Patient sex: F
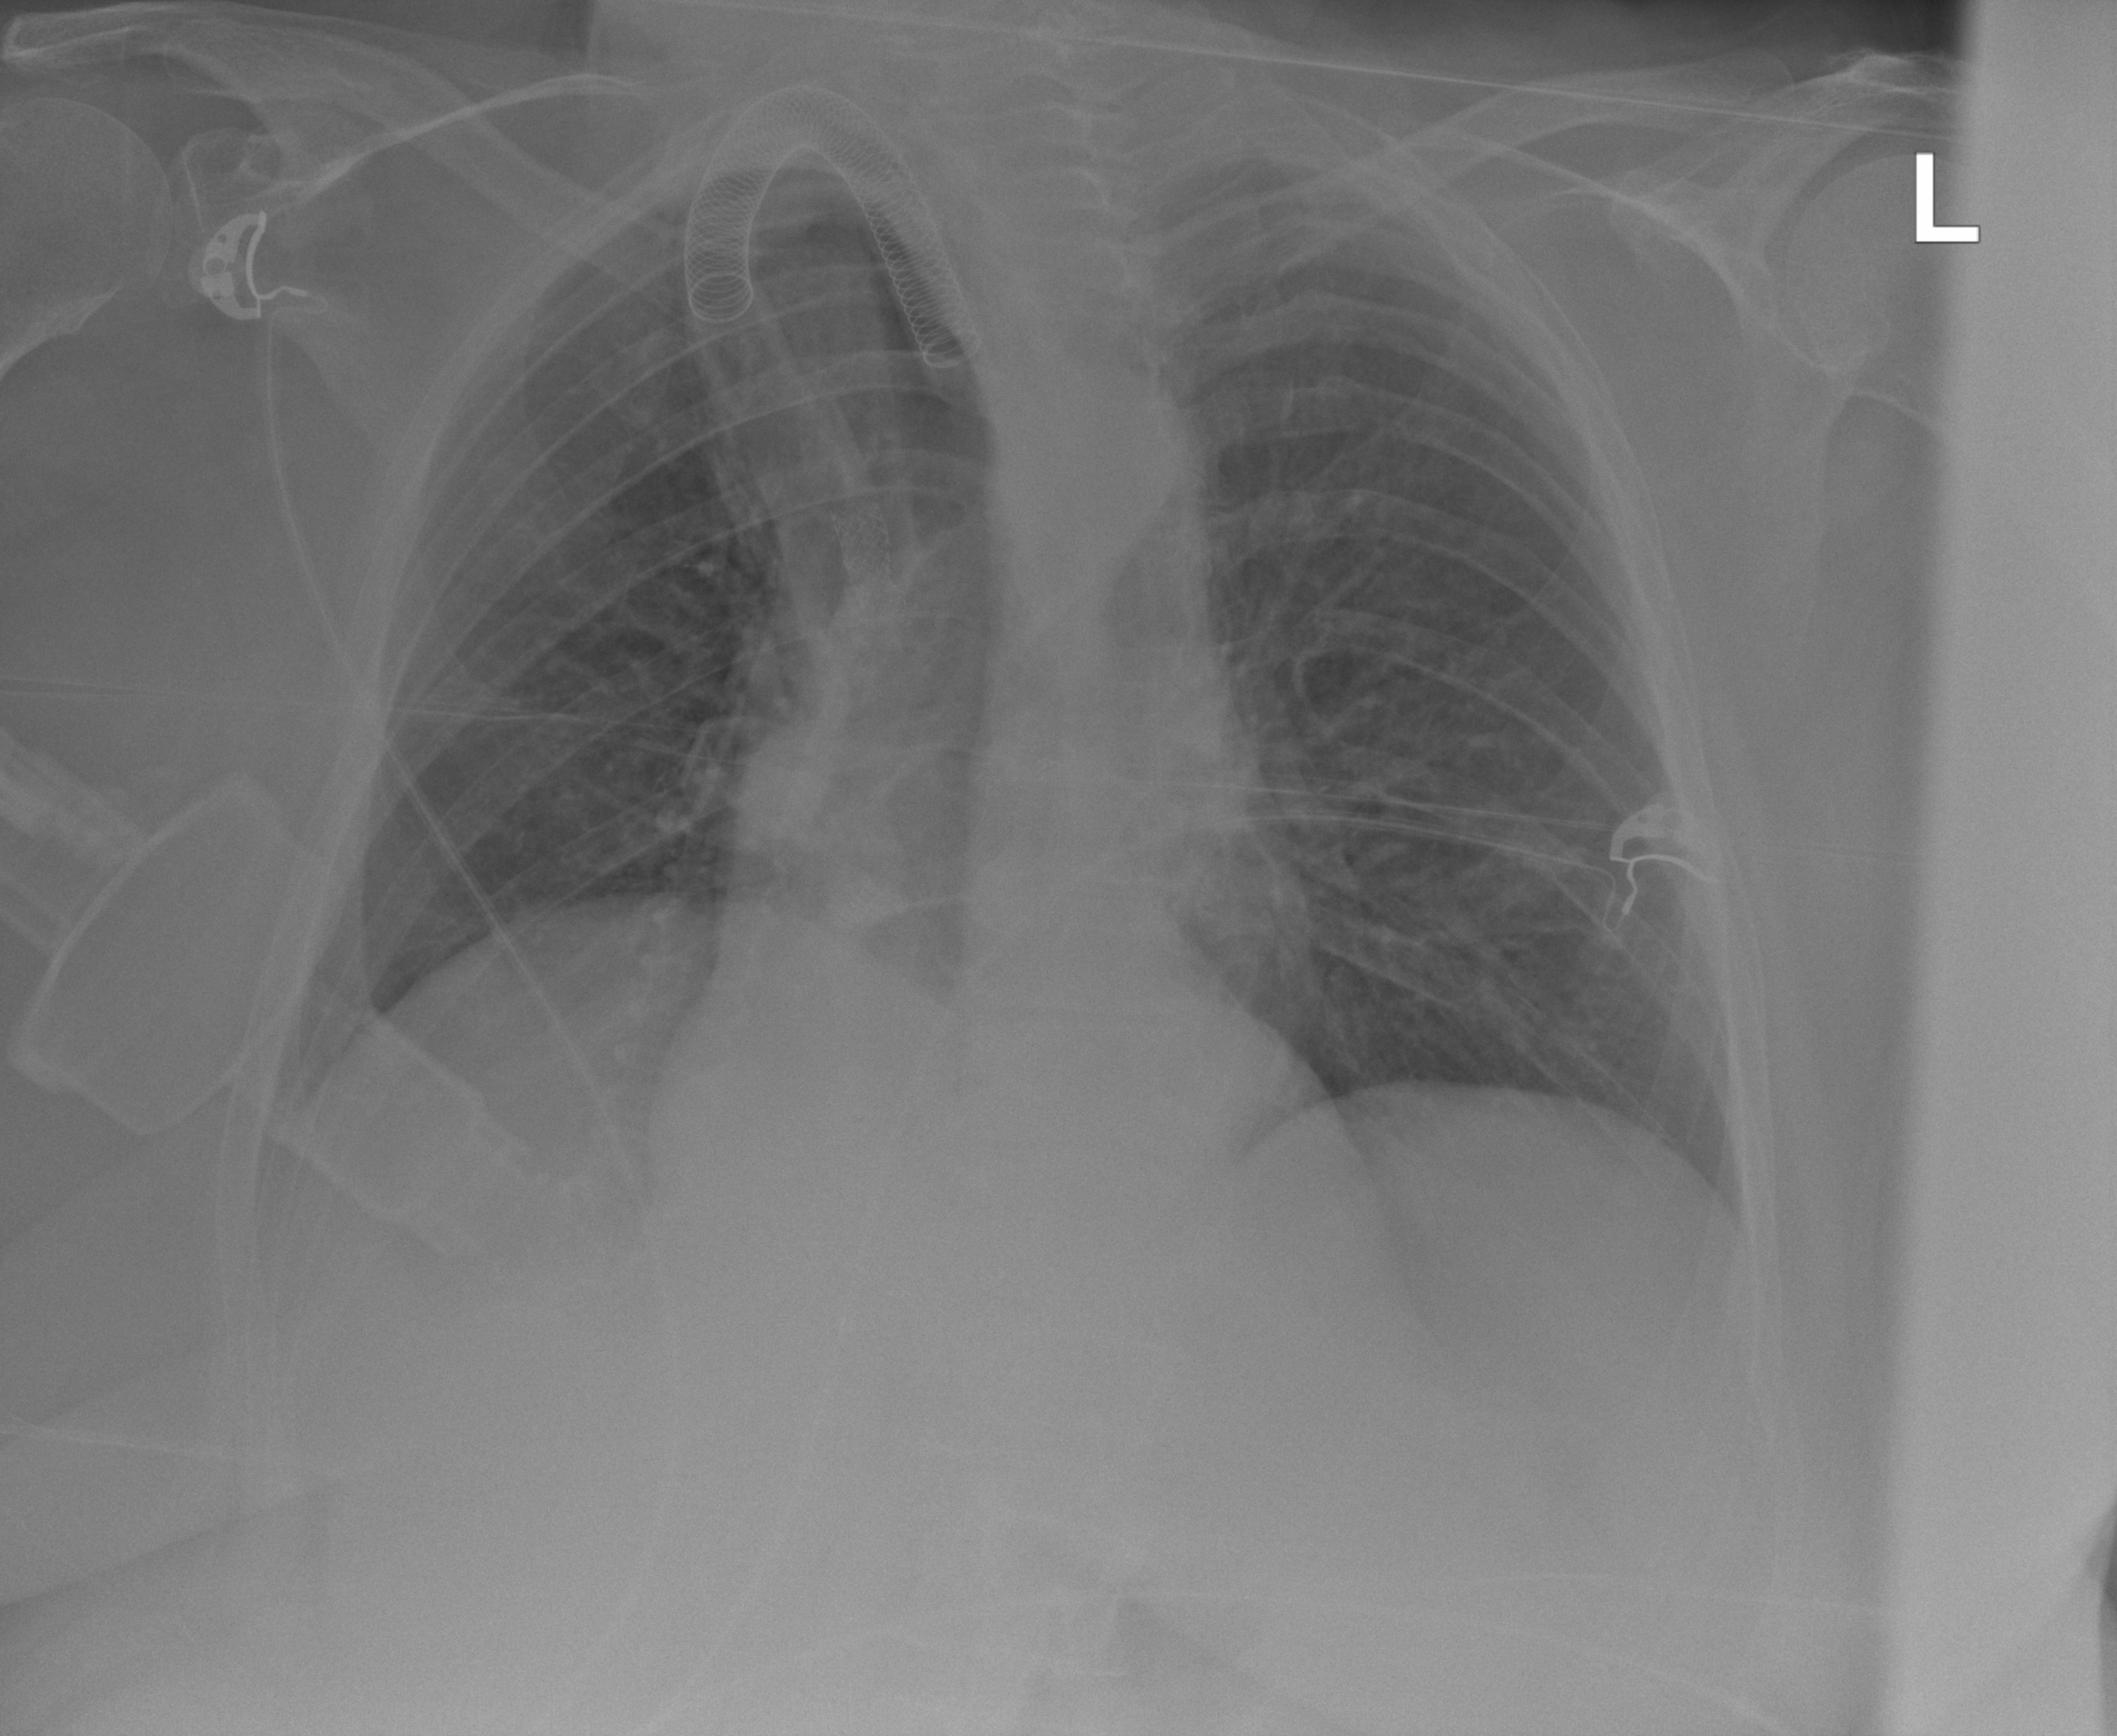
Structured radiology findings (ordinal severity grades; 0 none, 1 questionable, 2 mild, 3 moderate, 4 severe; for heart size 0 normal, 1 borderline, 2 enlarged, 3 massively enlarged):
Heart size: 0
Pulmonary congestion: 2
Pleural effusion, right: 0
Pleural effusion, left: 0
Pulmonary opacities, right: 0
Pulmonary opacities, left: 0
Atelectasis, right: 0
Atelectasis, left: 0